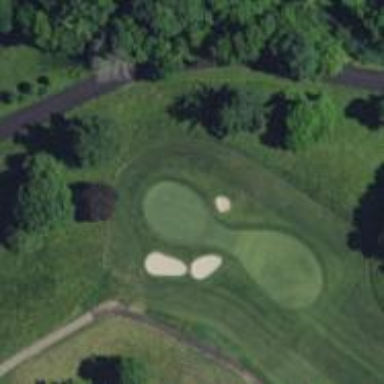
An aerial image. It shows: Golf hole.